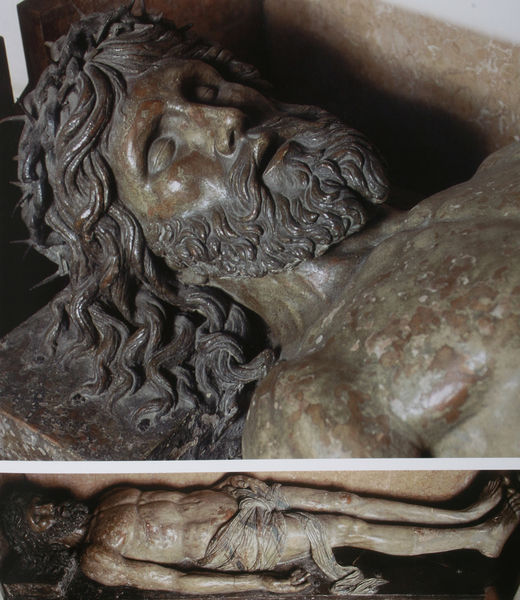
Titel: Toter Christus
Künstler: Andrea Riccio
Standort: Padua
Institution: San Canziano
Schlagwörter: gott, kopf, körper, lendenschurz, mann, nackt, schatten, wunde, braun, brust, haar, holz, licht, marmor, mund, nase, tuch, bart, arme, augen, falten, gesicht, knoten, leiche, sockel, stein, tod, tot, toter, vollbart, hals, hände, figur, haare, krone, lippen, locken, schulter, skulptur, statue, beine, bein, füße, fotos, ruhe, liegen, zwei, stille, kissen, detail, glanz, bronze, plastik, plinthe, liegend, zehen, geschlossen, foto, photographie, belichtung, lendentuch, seite, frieden, photo, flecken, gruft, sarg, leib, gestorben, ausgestreckt, christus, grab, jesus, jesus christus, leichnam, stigmata, wundmale, dornen, stachel, grabstätte, liegt, aufnahme, dornenkrone, dornenkranz, geischt, grabstein, stacheln, dorn, grabplatte, tich, leidend, photos, photographien, farbfotos, aufgebettet, brennweite, gesamtaufnahme, steinkissen, wundnale, totenbüste